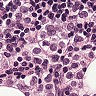
Metastatic tissue present: yes